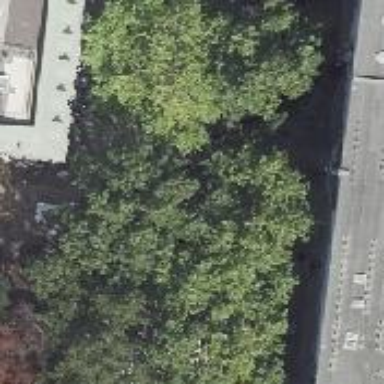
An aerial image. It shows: Deciduous broadleaved tree.